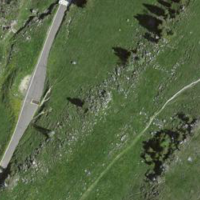
EUNIS habitat code: 23
Species observed at this site:
Hedlundia mougeotii
Picea abies
Gentiana clusii